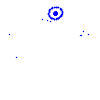
Particle: pion